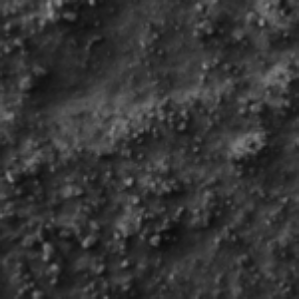
Label: frost